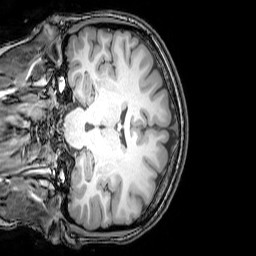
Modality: T1w
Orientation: coronal
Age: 25
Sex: female
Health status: healthy
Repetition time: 0.081 s
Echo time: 0.037 s